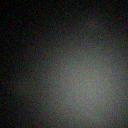
Screen state: off